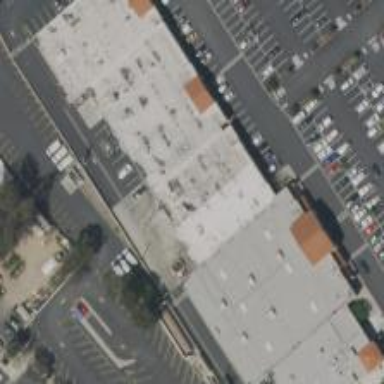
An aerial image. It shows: Retail building with flat roof shape.